Question: is ther a way to create a menu items like this
without the need to use images?
iv'e tried playing with the before and after attributes but that does not seem to work since i don't really know how to create the angles
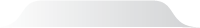
Answer: Do this in css
'''
body{
background : #efefef;
font : .8em sans-serif;
margin: 0;
}
.tab-container{
background : #2BA6CB;
margin: 0;
padding: 0;
max-height: 35px;
}
ul.tabs{
margin: 0;
list-style-type : none;
line-height : 35px;
max-height: 35px;
overflow: hidden;
display: inline-block;
padding-right: 20px
}
ul.tabs > li.active{
z-index: 2;
background: #efefef;
}
ul.tabs > li.active:before{
border-color : transparent #efefef transparent transparent;
}
ul.tabs > li.active:after{
border-color : transparent transparent transparent #efefef;
}
ul.tabs > li{
float : right;
margin : 5px -10px 0;
border-top-right-radius: 25px 170px;
border-top-left-radius: 20px 90px;
padding : 0 30px 0 25px;
height: 170px;
background: #ddd;
position : relative;
box-shadow: 0 10px 20px rgba(0,0,0,.5);
max-width : 200px;
}
ul.tabs > li > a{
display: inline-block;
max-width:100%;
overflow: hidden;
text-overflow: ellipsis;
text-decoration: none;
color: #222;
}
ul.tabs > li:before, ul.tabs > li:after{
content : '';
background : transparent;
height: 20px;
width: 20px;
border-radius: 100%;
border-width: 10px;
top: 0px;
border-style : solid;
position : absolute;
}
ul.tabs > li:before{
border-color : transparent #ddd transparent transparent;
-webkit-transform : rotate(48deg);
left: -23px;
}
ul.tabs > li:after{
border-color : transparent transparent transparent #ddd;
-webkit-transform : rotate(-48deg);
right: -17px;
}
/* Clear Fix took for HTML 5 Boilerlate*/
.clearfix:before, .clearfix:after { content: ""; display: table; }
.clearfix:after { clear: both; }
.clearfix { zoom: 1; }
'''
And add this html:
'''
<div class=tab-container>
<ul class="tabs clearfix" >
<li>
<a href=# >Users</a>
</li>
<li class=active >
<a href=# >Pending Lots</a>
</li>
<li>
<a href=# >Nearby Lots</a>
</li>
<li>
<a href=# >Recent Lots</a>
</li>
</ul>
</div>
<div class=outer-circle></div>
'''
It will result in:

Source: <URL>